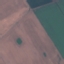
Land use / land cover: AnnualCrop